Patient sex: M
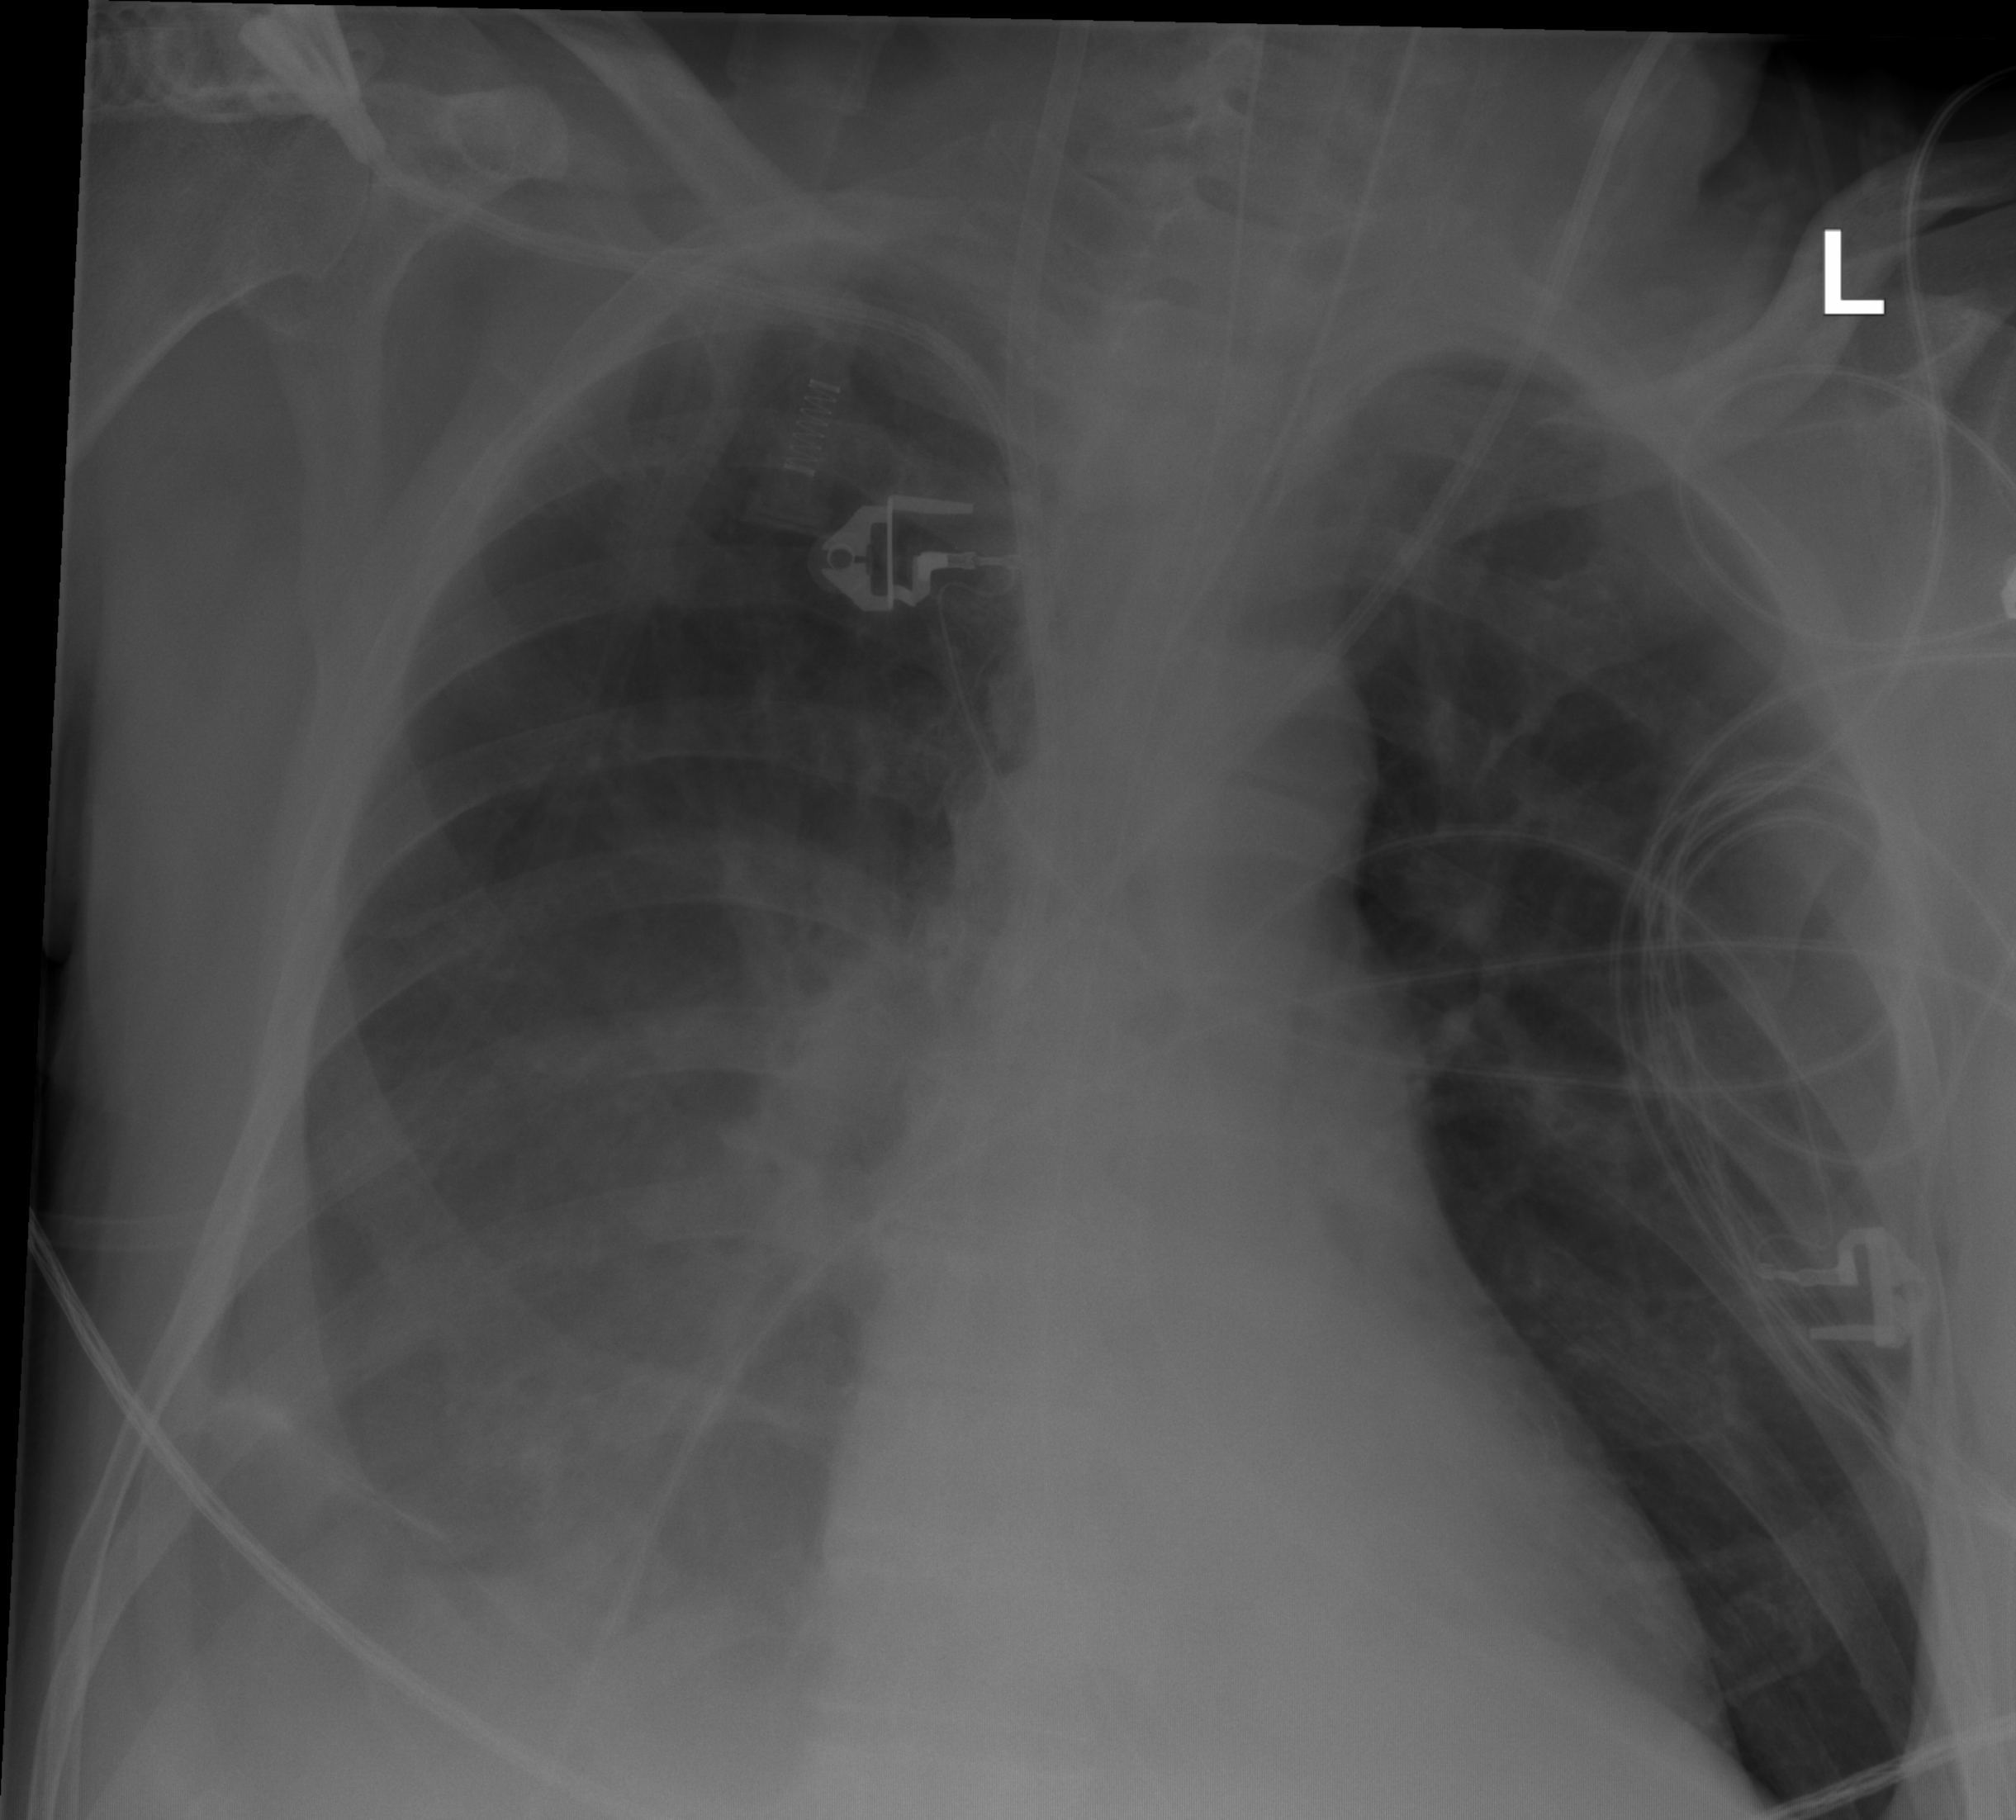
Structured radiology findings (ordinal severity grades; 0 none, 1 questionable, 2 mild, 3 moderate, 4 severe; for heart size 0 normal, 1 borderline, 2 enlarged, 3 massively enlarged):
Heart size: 0
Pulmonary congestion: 0
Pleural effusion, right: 2
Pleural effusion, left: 0
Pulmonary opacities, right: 1
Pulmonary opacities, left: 0
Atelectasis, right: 2
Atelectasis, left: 0